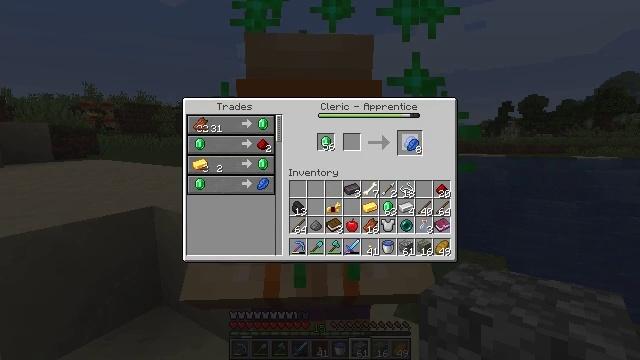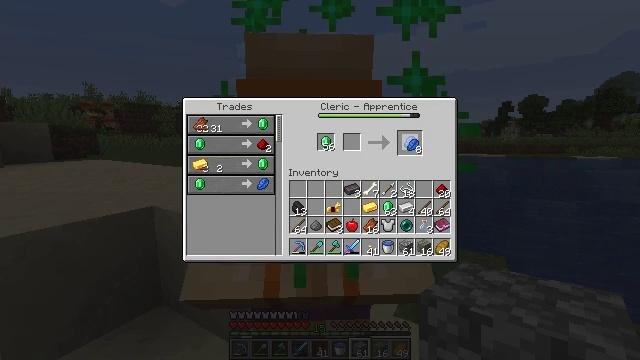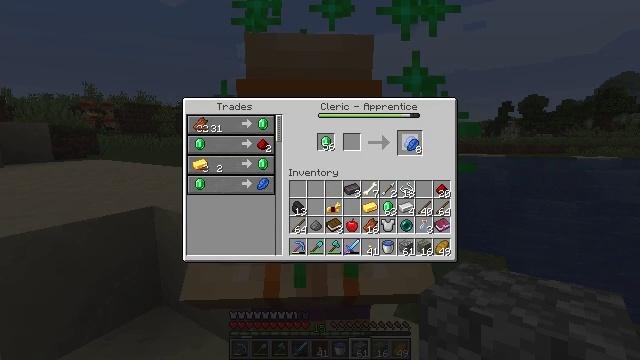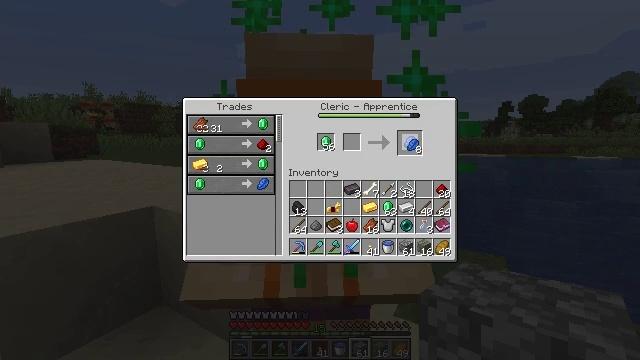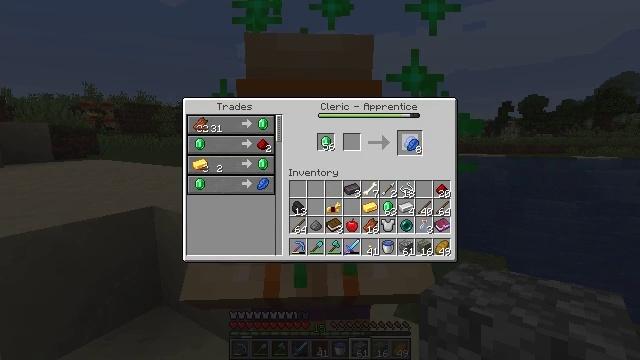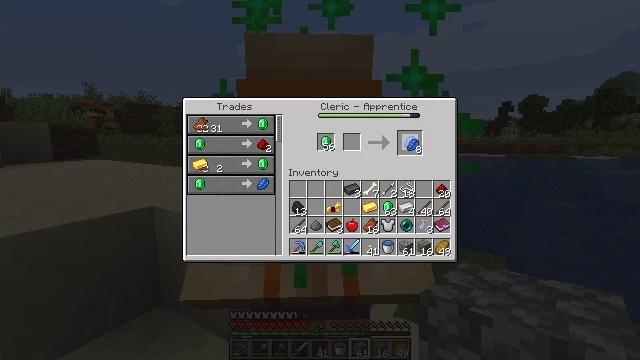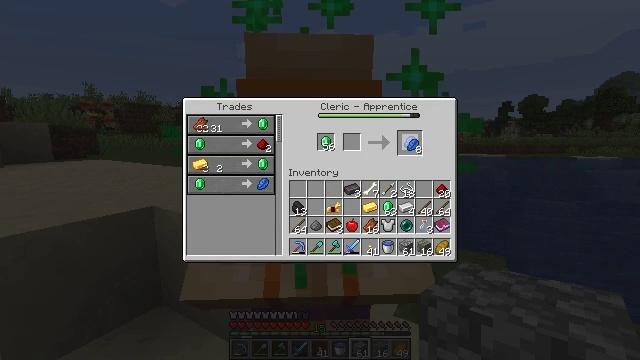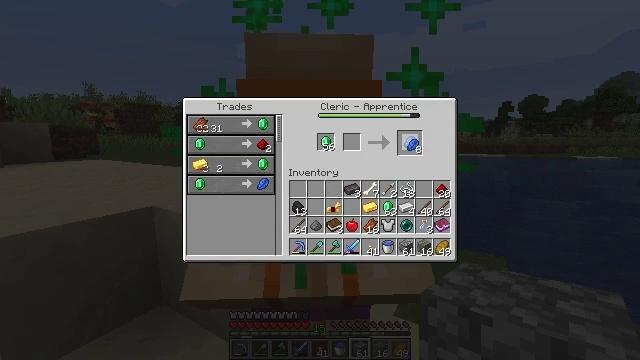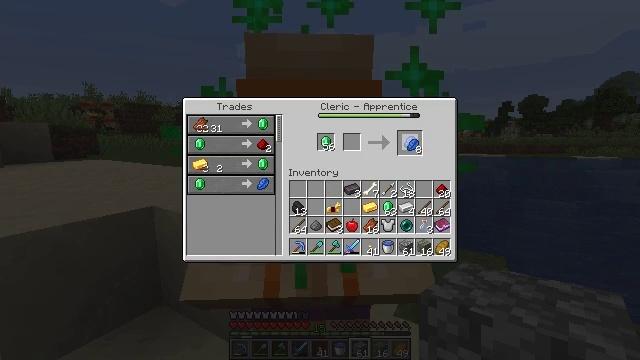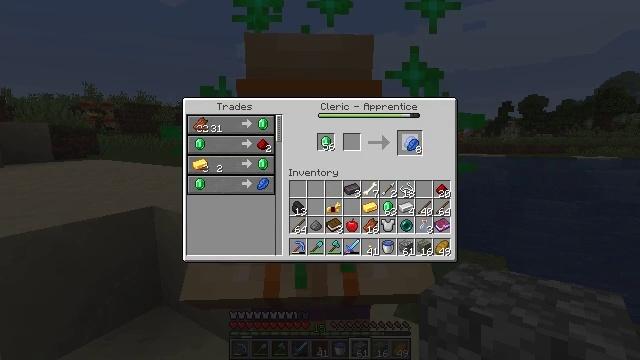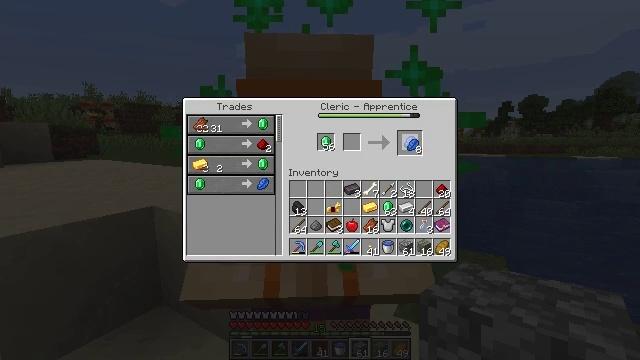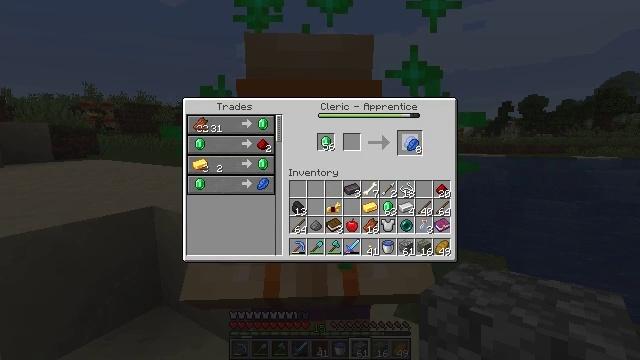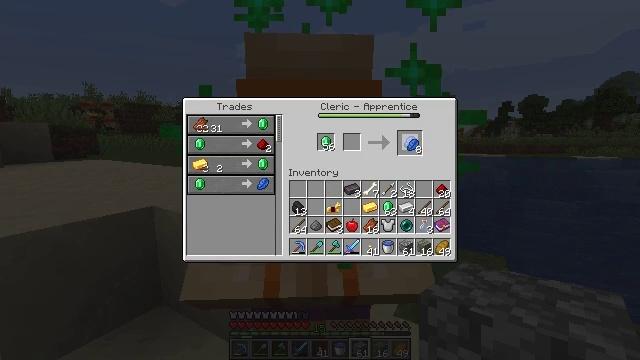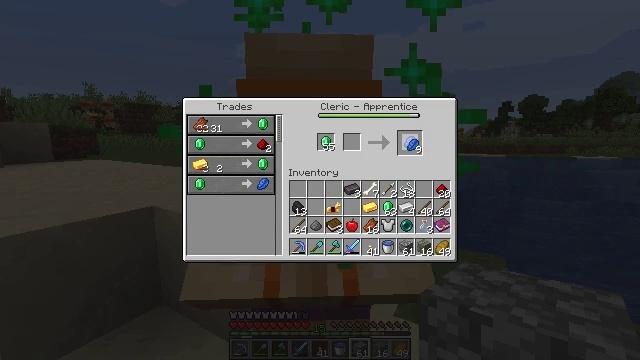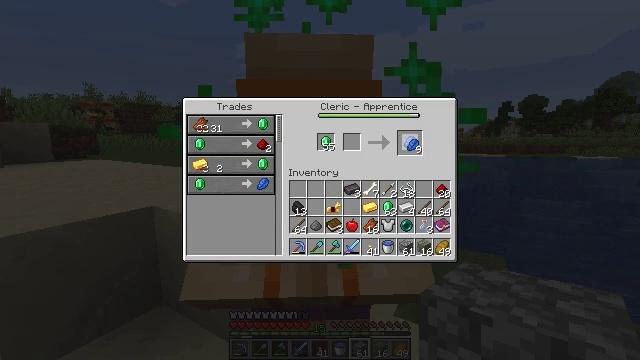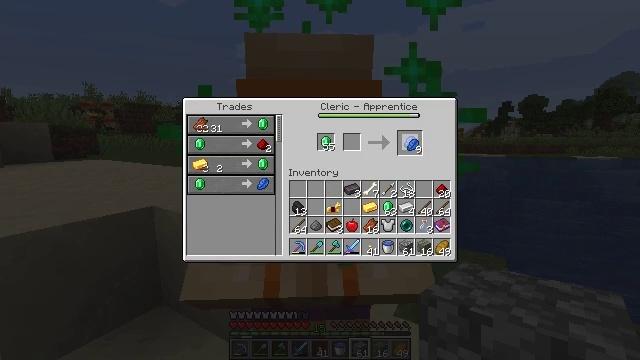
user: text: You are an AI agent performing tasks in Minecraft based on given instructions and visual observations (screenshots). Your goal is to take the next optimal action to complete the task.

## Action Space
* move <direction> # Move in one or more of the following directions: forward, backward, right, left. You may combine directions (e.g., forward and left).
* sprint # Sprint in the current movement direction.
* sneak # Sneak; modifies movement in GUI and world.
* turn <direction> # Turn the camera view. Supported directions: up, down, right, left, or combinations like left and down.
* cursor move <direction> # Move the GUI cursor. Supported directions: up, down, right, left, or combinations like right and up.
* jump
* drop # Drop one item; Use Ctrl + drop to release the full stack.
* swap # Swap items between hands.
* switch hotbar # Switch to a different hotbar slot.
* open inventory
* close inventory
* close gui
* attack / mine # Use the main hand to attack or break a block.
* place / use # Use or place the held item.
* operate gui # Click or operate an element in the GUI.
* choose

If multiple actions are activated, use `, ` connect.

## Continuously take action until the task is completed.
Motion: motion action
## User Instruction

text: Make lapis lazuli with materials via the crafting table.
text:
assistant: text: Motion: no_op
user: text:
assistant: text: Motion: no_op
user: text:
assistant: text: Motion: no_op
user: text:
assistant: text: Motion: no_op
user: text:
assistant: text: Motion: no_op
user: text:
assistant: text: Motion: no_op
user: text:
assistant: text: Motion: no_op
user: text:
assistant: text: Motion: no_op
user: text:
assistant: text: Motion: no_op
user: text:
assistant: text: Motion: operate gui
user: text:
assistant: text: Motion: operate gui
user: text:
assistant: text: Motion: operate gui
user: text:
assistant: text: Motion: no_op
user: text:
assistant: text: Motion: no_op
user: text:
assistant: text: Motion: no_op
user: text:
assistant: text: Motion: no_op
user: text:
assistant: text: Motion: no_op
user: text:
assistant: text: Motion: no_op
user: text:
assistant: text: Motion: no_op
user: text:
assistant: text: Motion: no_op
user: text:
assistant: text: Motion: no_op
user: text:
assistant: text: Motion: no_op
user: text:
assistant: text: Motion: operate gui
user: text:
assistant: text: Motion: operate gui
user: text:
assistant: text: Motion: no_op
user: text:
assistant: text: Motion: no_op
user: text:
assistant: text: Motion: no_op
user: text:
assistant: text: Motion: cursor move down
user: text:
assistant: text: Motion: no_op
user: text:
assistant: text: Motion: no_op